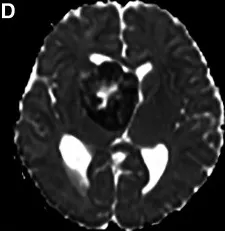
Preoperative MRI (A-F) demonstrated a 3 cm x 2 cm x 1.5 cm mass located in the right basal ganglia and thalamus, protruding into the right lateral ventricle.inverse signals were indicated by the ADC.
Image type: radiology (mri)